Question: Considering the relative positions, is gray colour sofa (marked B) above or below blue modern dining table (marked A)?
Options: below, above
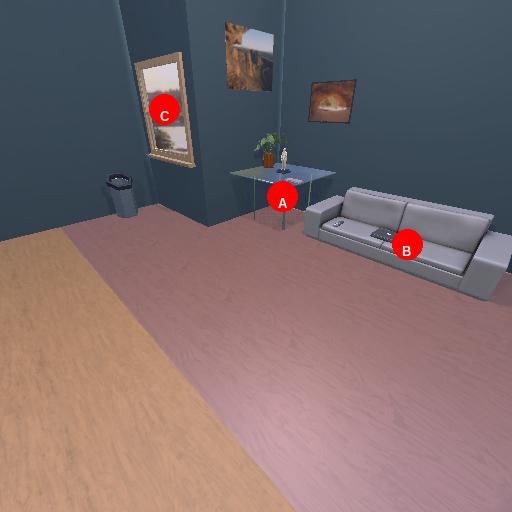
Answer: below